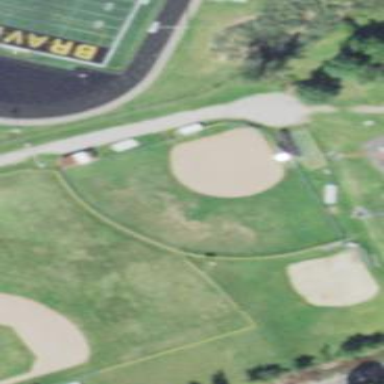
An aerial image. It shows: Baseball pitch for leisure land.